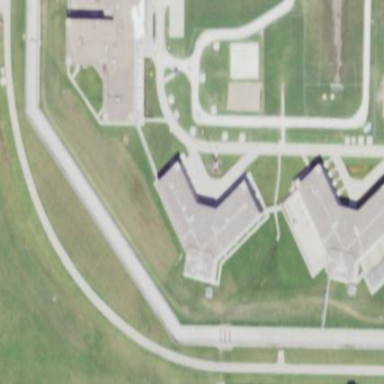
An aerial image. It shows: Prison building.